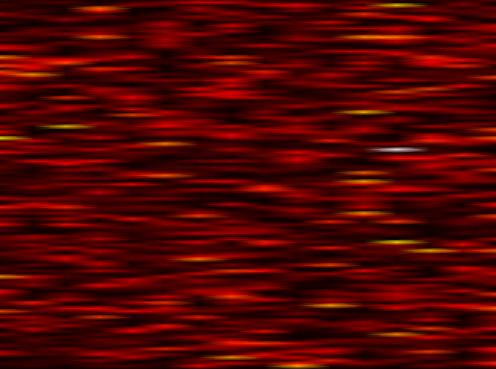
Label: WOLA